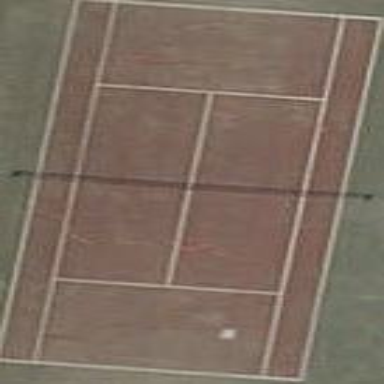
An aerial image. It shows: Tennis court on pitch.